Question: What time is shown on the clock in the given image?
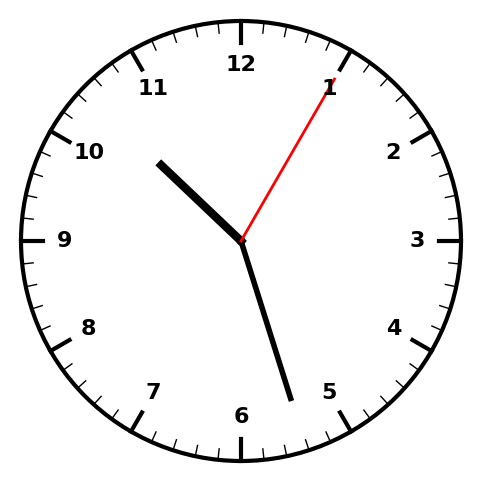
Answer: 10:27:05